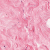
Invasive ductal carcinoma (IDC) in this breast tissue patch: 0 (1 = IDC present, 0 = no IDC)